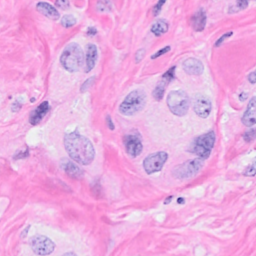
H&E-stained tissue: Breast